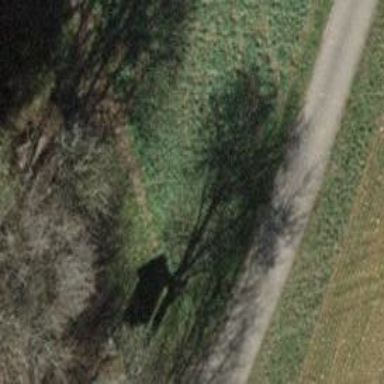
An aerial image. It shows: Hunting stand.